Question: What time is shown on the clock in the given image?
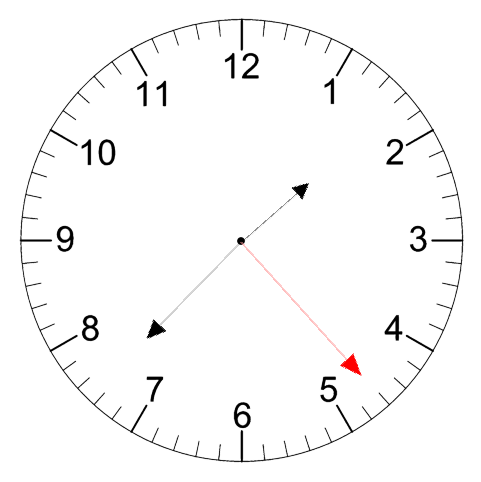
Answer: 01:37:23